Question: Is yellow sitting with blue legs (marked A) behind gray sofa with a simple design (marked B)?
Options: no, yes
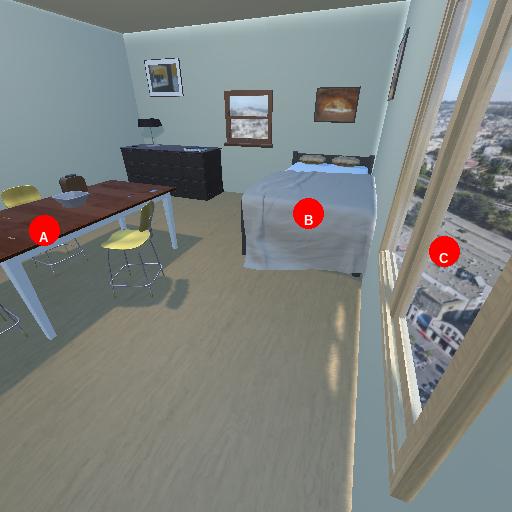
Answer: no